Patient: sex M, age 85
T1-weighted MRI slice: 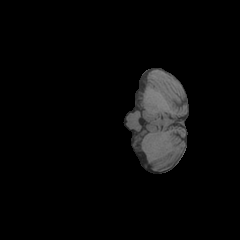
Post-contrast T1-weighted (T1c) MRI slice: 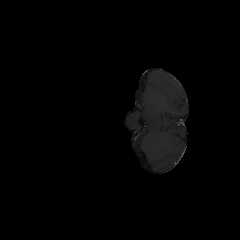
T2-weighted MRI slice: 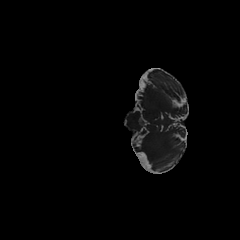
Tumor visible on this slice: no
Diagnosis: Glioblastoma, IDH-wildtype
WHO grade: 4